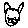
Label: cat